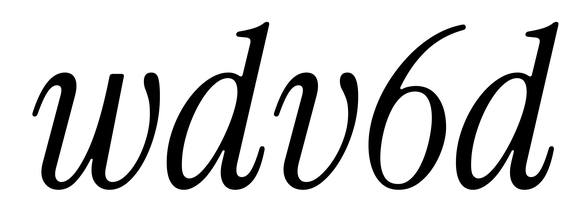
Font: InstrumentSerif-Italic